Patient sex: F
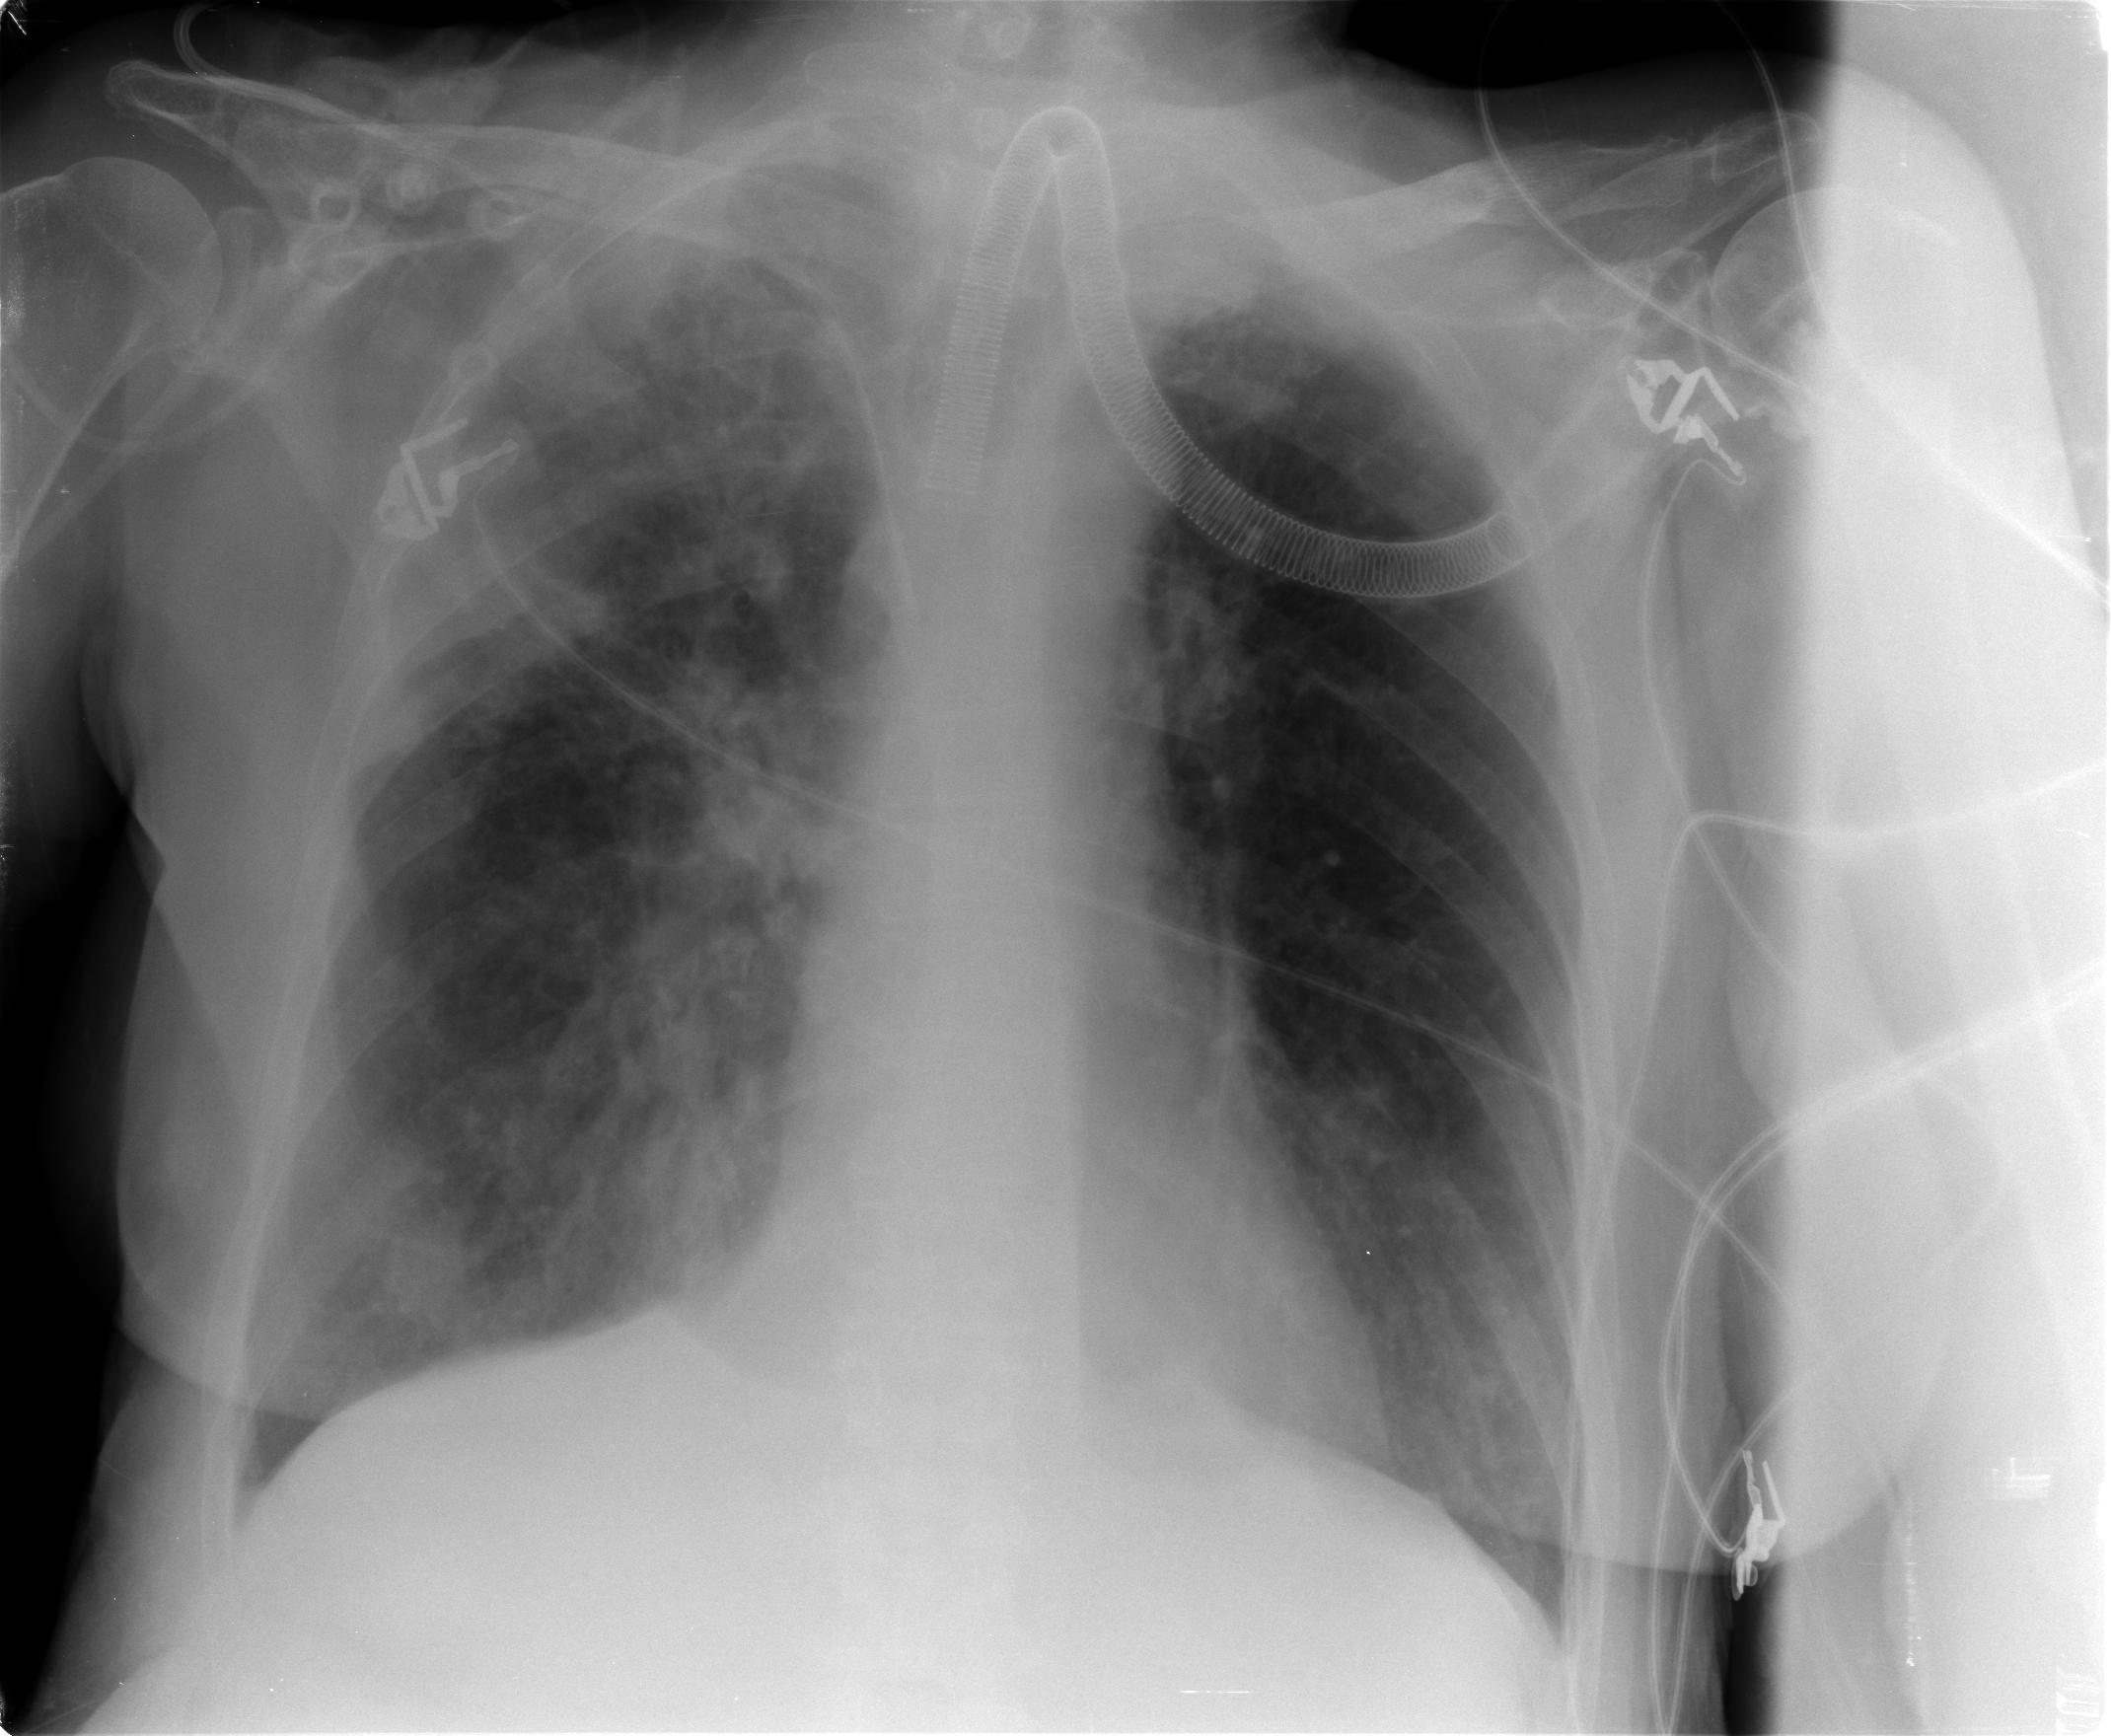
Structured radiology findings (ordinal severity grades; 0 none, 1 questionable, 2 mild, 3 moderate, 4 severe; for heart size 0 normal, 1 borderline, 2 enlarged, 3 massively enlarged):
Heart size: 0
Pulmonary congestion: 1
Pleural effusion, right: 1
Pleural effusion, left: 0
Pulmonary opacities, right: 3
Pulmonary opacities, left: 0
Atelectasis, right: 2
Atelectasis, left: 2